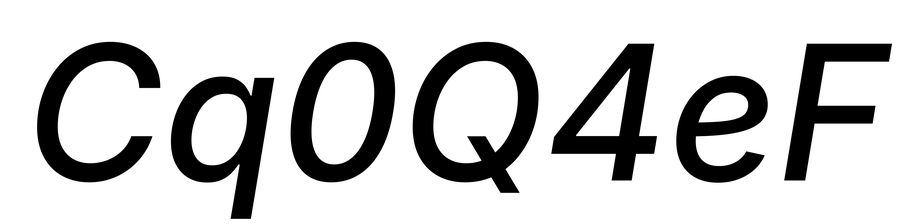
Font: Inter-Italic_Medium_Italic